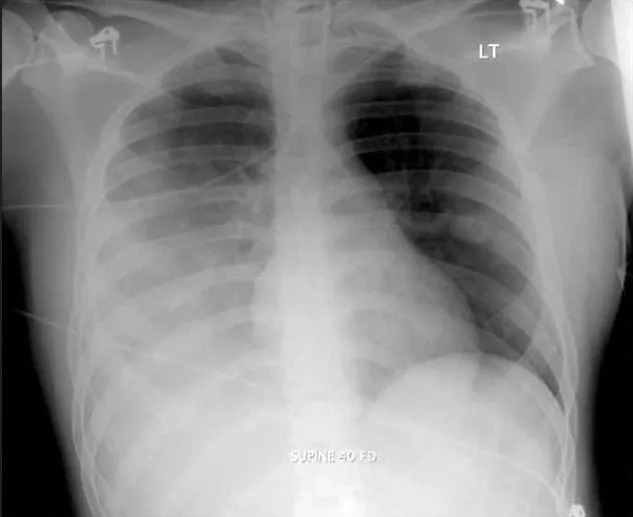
Chest x-ray on admission to ICU, showing right consolidation and pleural effusion.
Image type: radiology (x_ray)